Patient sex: F
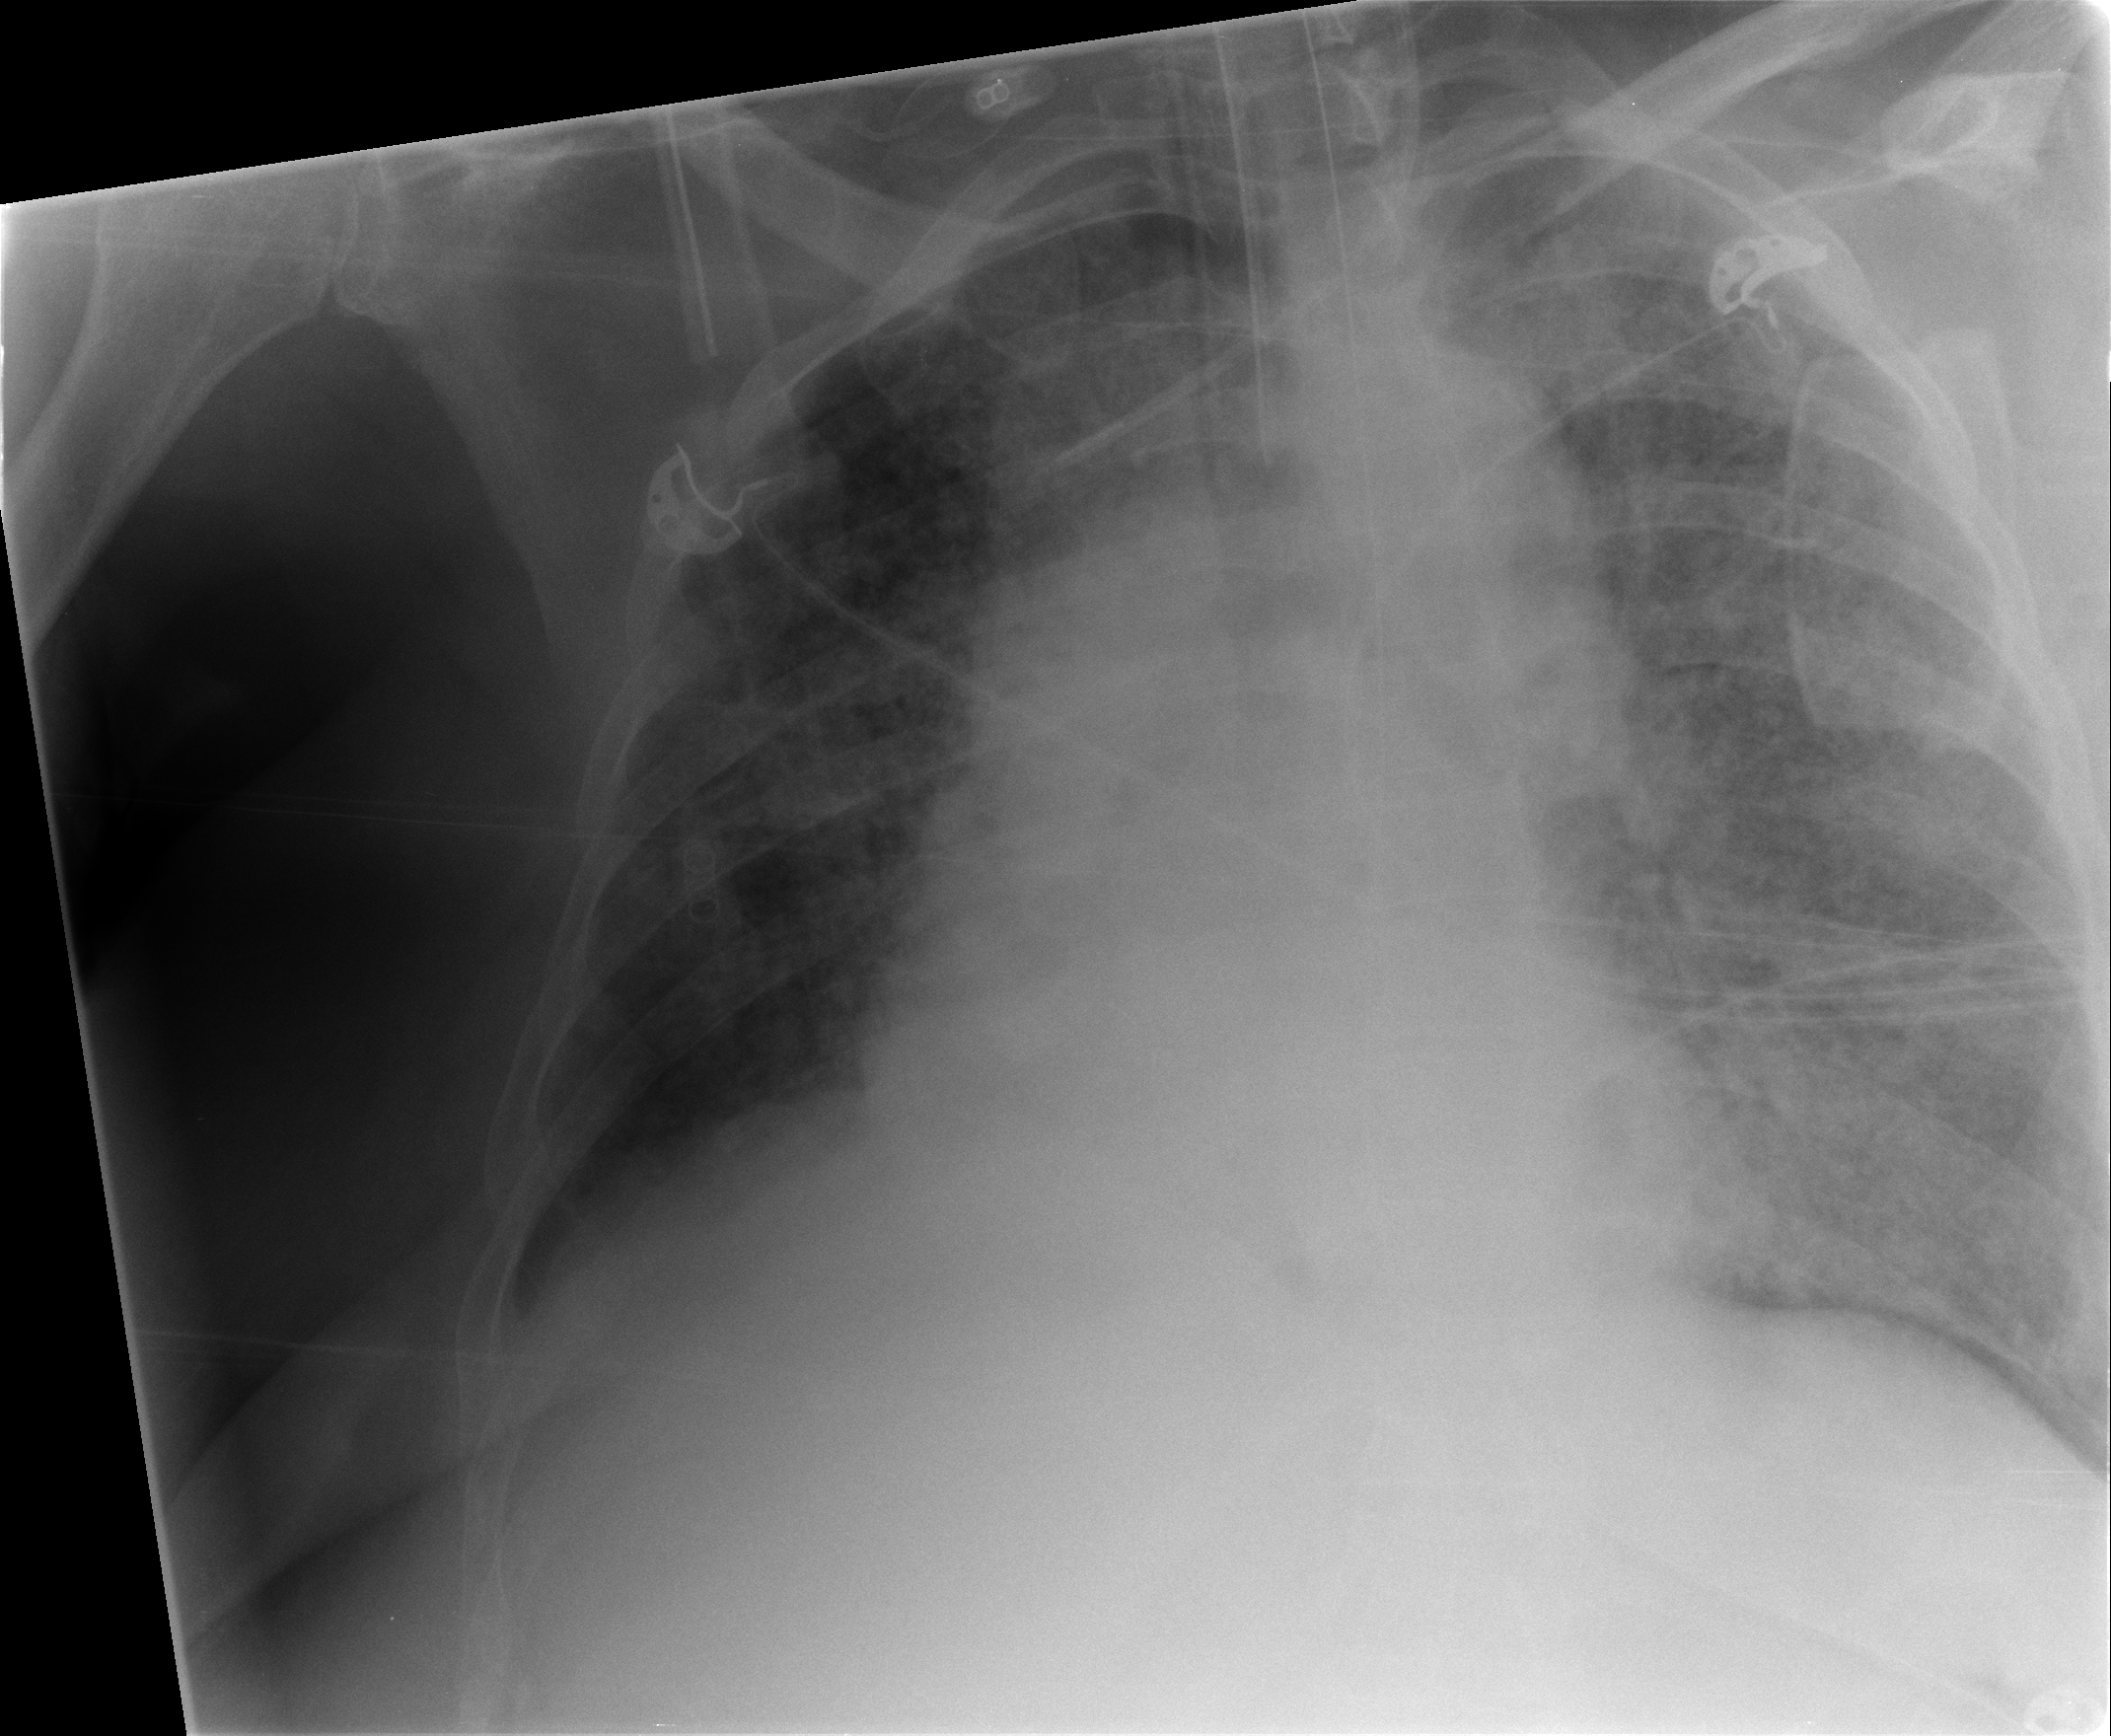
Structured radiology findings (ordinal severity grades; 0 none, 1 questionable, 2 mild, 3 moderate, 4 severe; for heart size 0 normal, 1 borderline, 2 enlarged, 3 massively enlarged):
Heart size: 0
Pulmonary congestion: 3
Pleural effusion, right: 0
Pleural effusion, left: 0
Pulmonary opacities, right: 2
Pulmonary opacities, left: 3
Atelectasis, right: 0
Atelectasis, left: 0